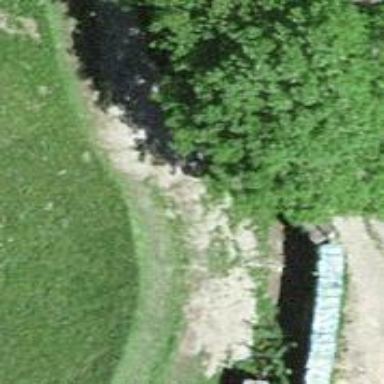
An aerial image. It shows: Culvert tunnel.